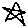
Label: star